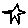
Label: star